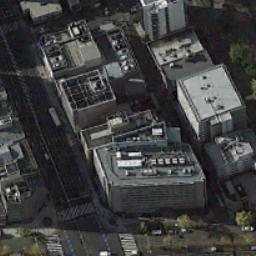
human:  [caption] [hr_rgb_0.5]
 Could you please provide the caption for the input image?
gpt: A commercial area with some varied buildings is surrounded by some roads .

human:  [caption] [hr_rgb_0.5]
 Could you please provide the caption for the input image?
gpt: The commercial area is near many roads .

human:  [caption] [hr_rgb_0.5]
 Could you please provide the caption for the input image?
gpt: There are some cars parked in the top right corner .

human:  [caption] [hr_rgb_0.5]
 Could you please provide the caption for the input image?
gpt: In a business district there are several tall buildings of different shapes and several roads and many trees .

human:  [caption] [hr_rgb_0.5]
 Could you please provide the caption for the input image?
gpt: There are some buildings with white roofs on a commercial area .